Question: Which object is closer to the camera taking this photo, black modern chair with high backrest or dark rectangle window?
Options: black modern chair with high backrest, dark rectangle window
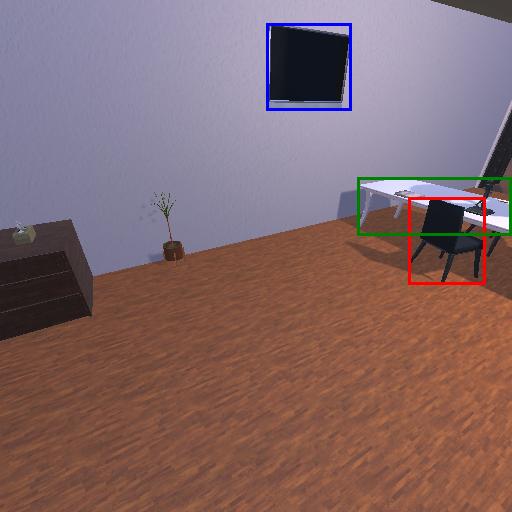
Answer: black modern chair with high backrest